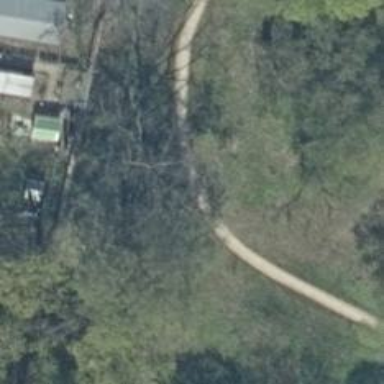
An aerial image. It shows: Paved path.